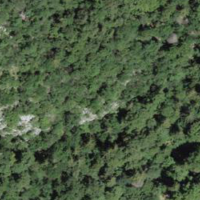
EUNIS habitat code: 44
Species observed at this site:
Mercurialis perennis